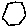
Label: hexagon